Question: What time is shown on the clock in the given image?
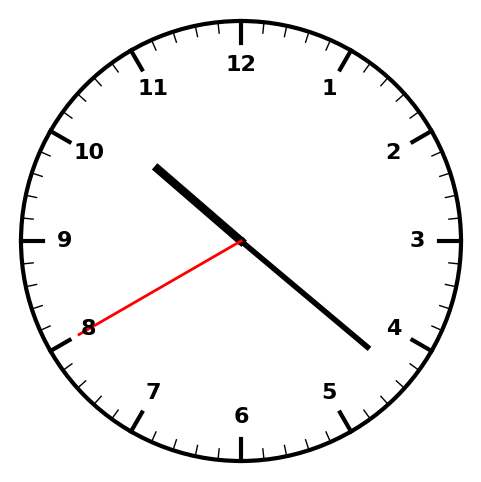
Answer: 10:21:40